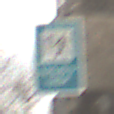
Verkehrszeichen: Verkehrshelfer
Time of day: Midday
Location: Outdoor (Nature)
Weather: Overcast
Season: NotSpecified
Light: Natural